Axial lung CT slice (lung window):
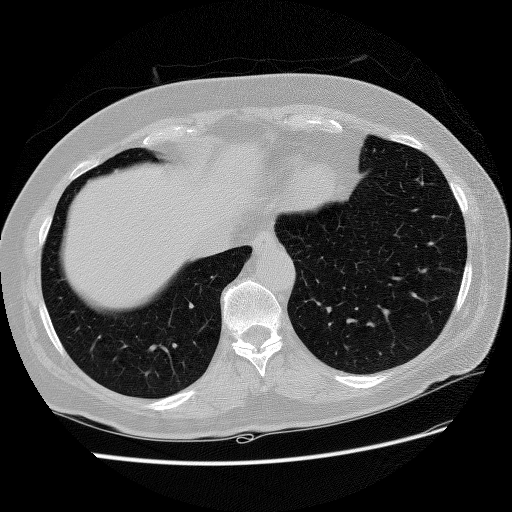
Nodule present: no